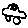
Label: car